Question: This image is to explain what my problems is:

I have a Detail-box and I have added the "click" event listener to it. I want to jump to another page when anyone clicks this link.
Also, I what to add "click" event-listener to the button inside this box (for doing some other action).
The problem is
whenever I click on the button the event-listener corresponding to the the box runs and the event-listener corresponding to the button does not.
How do I solve this problem?
Any help would be great.
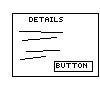
Answer: If I understood correctly, you are looking for 'event.stopPropagation()' event property.
<URL>
<URL>
'''
const detailsAlert = e => {
alert('details alert!');
}
const buttonAlert = e => {
e.stopPropagation();
alert('button alert!');
}
document.getElementById("details").addEventListener('click', detailsAlert, false)
document.getElementById('btn').addEventListener('click', buttonAlert, false);
'''